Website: bh-photo
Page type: customer-info-address
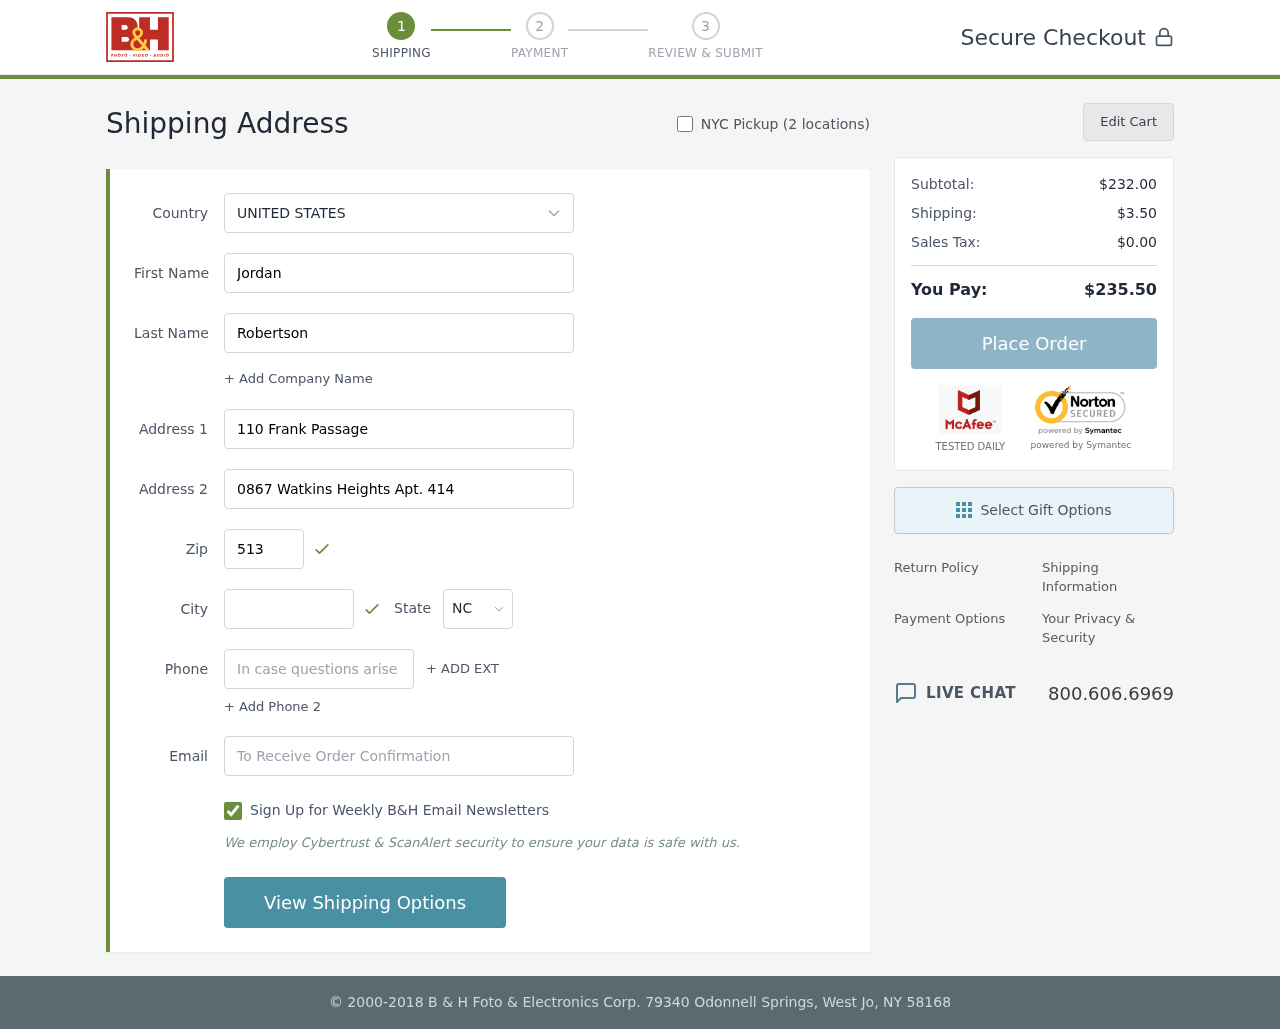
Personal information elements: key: PII_CITY
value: Arnoldshire
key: PII_COUNTRY
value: United States
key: PII_EMAIL
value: jordanrobertson@gmail.com
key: PII_FIRSTNAME
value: Jordan
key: PII_LASTNAME
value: Robertson
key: PII_PHONE
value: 7023868216
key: PII_POSTCODE
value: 51362
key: PII_STATE_ABBR
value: NC
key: PII_STREET
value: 110 Frank Passage
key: PII_STREET2
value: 0867 Watkins Heights Apt. 414
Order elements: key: ORDER_SUBTOTAL
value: $232.00
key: ORDER_SHIPPING_COST
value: $3.50
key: ORDER_TAX
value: $0.00
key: ORDER_TOTAL
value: $235.50